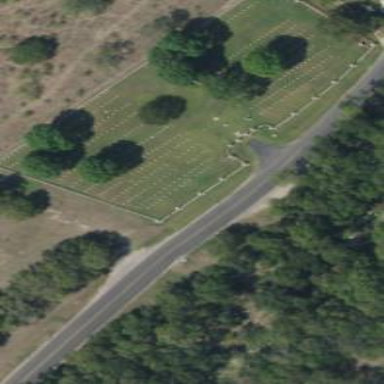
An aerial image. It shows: Cemetery.